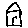
Label: house